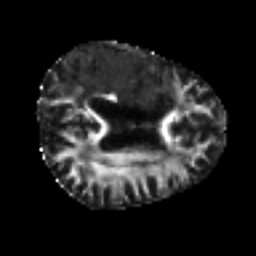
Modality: FA
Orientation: axial
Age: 73
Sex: male
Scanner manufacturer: siemens
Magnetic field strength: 3 T
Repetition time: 4.999 s
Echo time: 0.07946 s